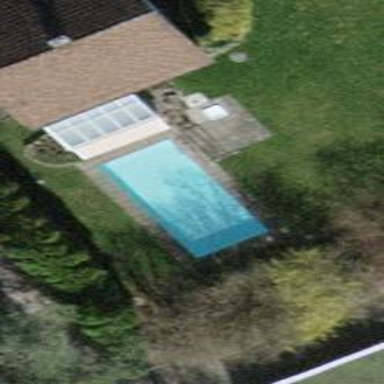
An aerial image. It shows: Swimming pool located in leisure land.